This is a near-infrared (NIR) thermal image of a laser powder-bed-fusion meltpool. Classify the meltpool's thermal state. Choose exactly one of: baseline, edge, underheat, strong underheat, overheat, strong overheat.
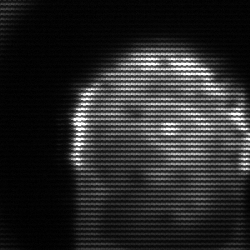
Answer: baseline